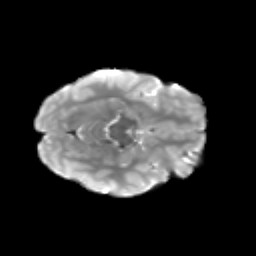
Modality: T2w
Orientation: axial
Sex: female
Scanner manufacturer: siemens
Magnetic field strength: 3 T
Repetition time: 5 s
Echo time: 0.071 s